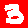
Digit: 3